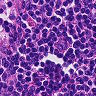
Metastatic tissue present: no